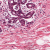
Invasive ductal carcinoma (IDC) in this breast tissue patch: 0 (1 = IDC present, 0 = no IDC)